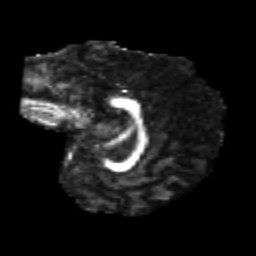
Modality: FA
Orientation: sagittal
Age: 21
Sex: female
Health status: healthy
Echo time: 0.074 s